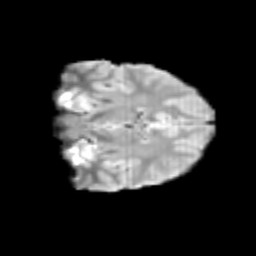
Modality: T2w
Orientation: coronal
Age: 13
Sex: male
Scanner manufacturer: siemens
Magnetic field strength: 3 T
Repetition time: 3.8 s
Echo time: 0.07 s